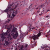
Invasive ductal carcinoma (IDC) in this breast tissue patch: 1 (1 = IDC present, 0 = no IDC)